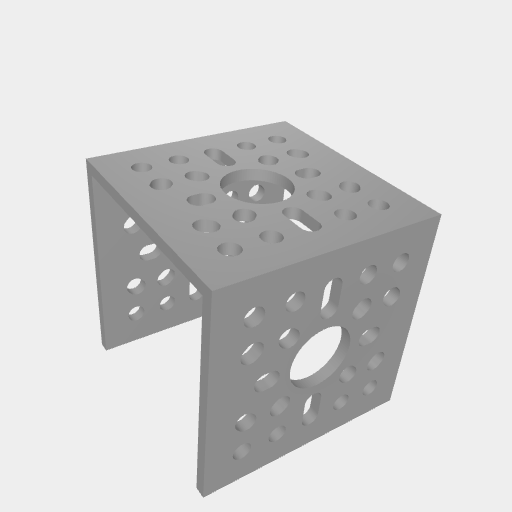
Part: UChannel1H